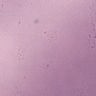
Metastatic tissue present: no